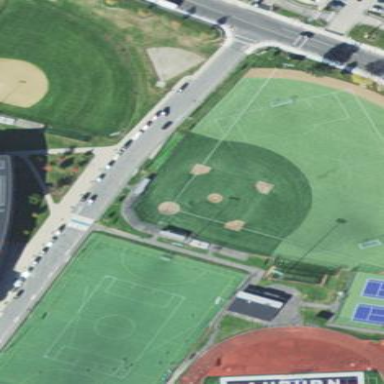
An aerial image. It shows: Pitch designated for field hockey on leisure land.